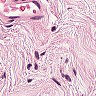
Metastatic tissue present: no